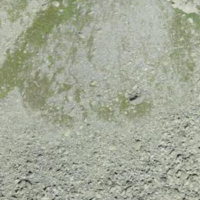
EUNIS habitat code: 48
Species observed at this site:
Capra ibex